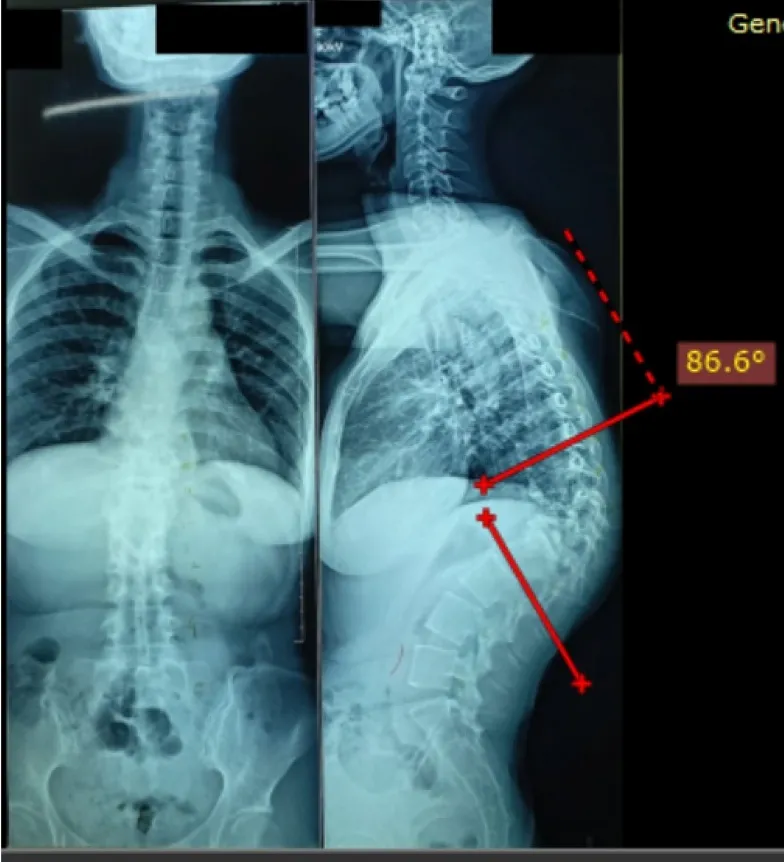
Patient with Thoracal Kyphosis of 86.6 degree. The measurement was carried out before the index surgical procedure.
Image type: radiology (x_ray)